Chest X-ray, PA view. Patient: 16 years old, sex F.
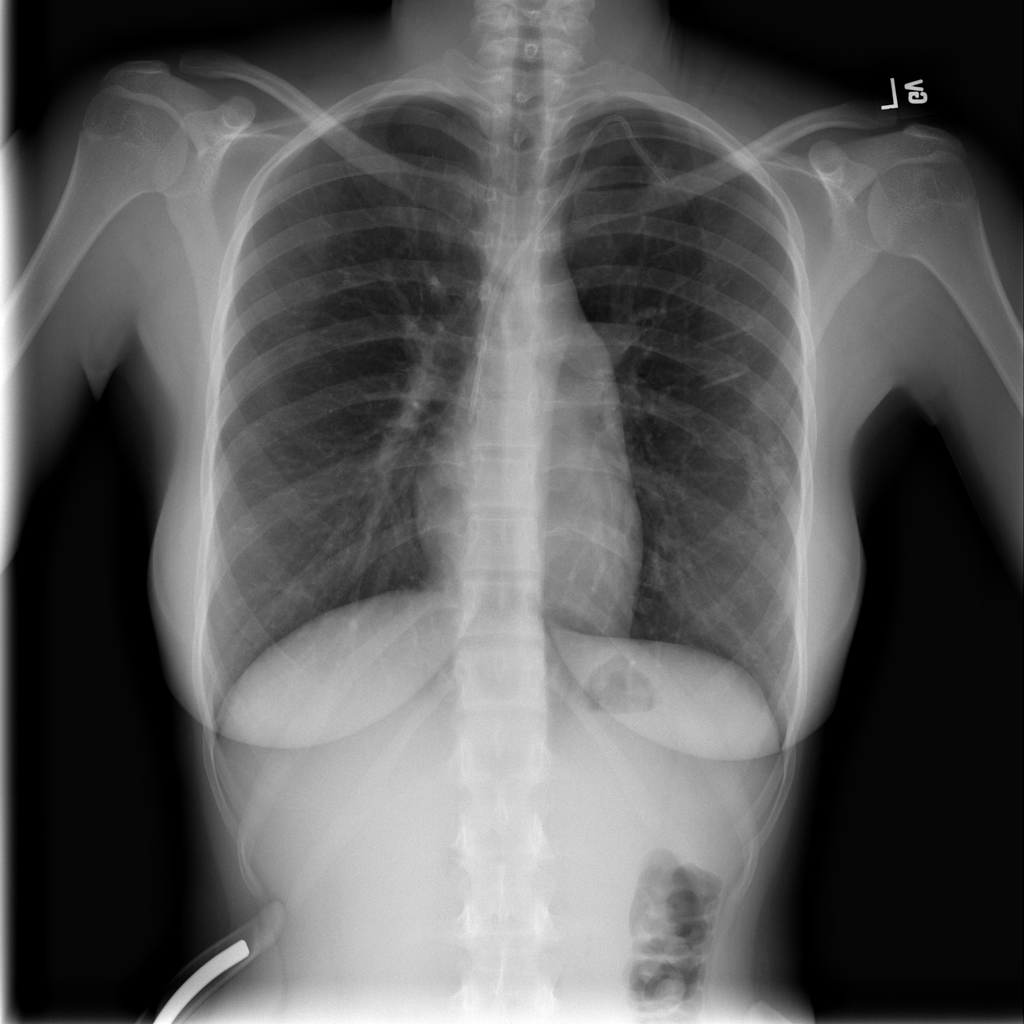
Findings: Infiltration